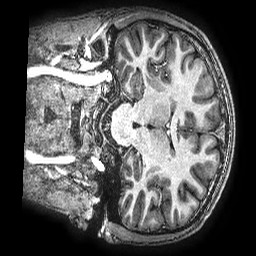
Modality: T1w
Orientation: coronal
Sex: male
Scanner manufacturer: ge
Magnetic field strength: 3 T
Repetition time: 0.00766 s
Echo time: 0.003476 s